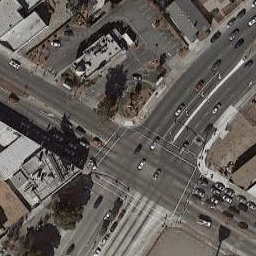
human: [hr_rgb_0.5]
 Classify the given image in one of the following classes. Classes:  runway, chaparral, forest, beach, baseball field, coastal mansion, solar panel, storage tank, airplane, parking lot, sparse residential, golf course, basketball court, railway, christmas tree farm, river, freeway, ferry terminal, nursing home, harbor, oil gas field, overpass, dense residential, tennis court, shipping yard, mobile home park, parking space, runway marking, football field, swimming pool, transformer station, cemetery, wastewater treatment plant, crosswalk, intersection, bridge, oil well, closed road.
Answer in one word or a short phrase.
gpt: intersection